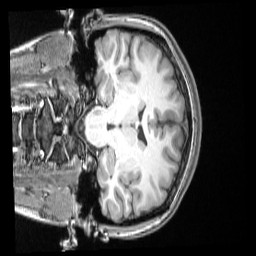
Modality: T1w
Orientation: coronal
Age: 19
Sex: female
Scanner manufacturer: siemens
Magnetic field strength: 3 T
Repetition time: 2 s
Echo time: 0.00339 s